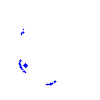
Particle: proton